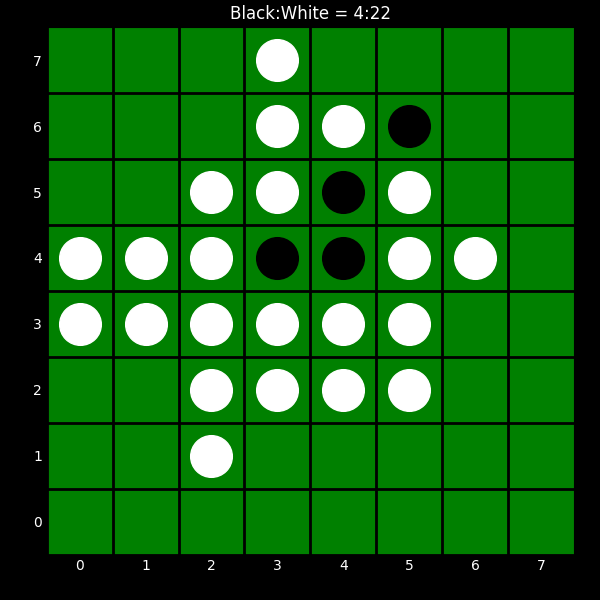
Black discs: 4
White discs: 22